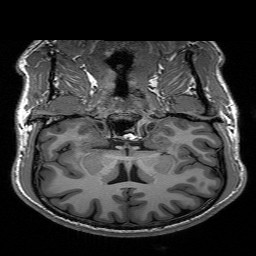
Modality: T1w
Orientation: sagittal
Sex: male